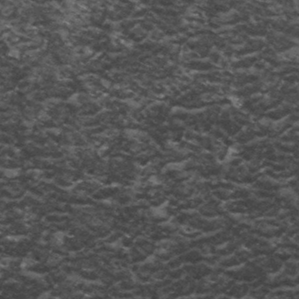
Label: frost